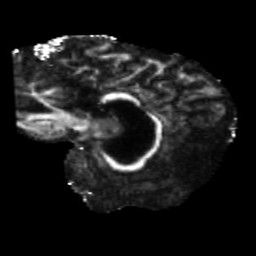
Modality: FA
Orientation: sagittal
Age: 31
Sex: female
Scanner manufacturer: siemens
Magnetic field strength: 3 T
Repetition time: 5.47 s
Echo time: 0.0854 s